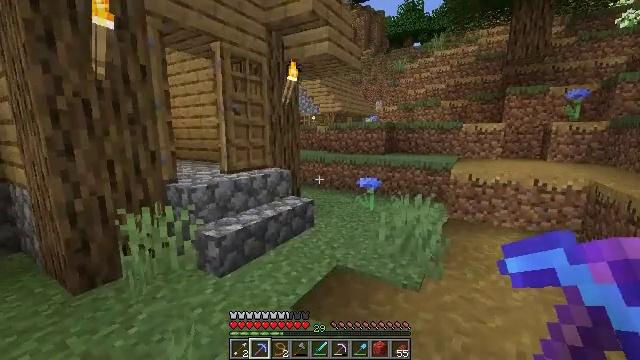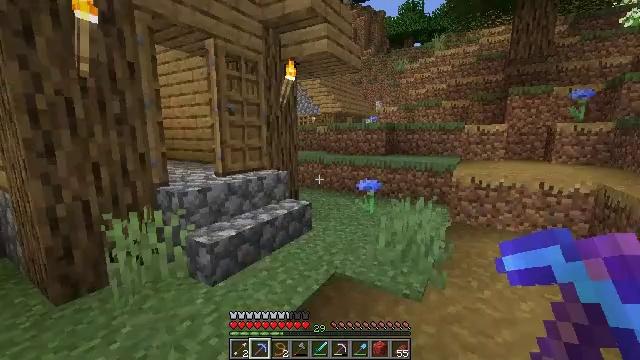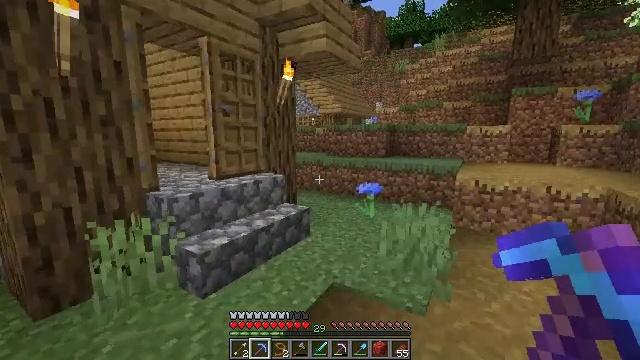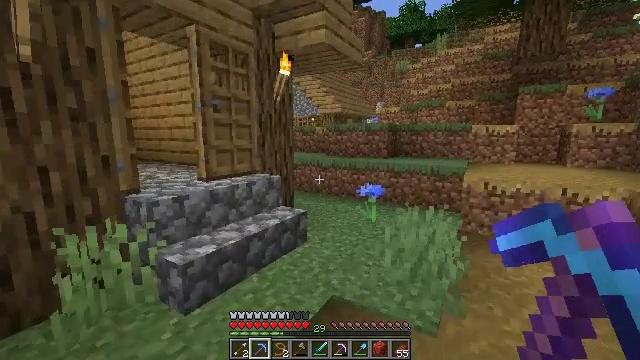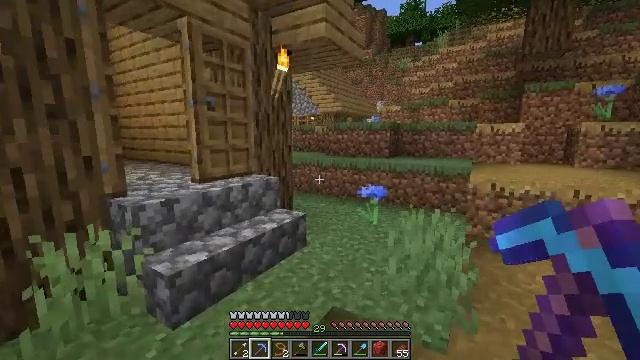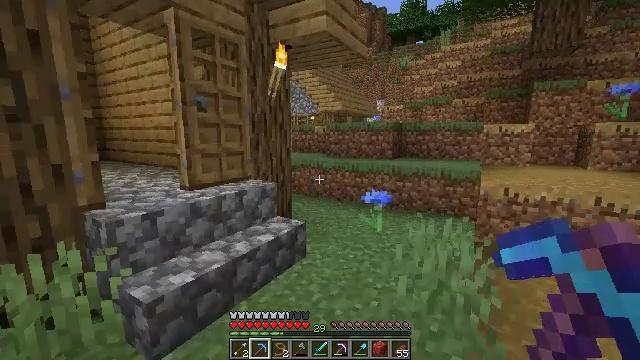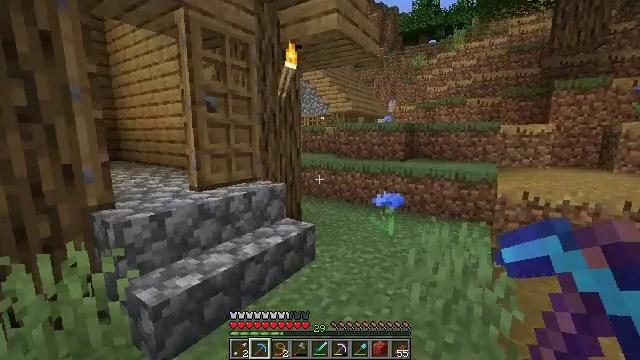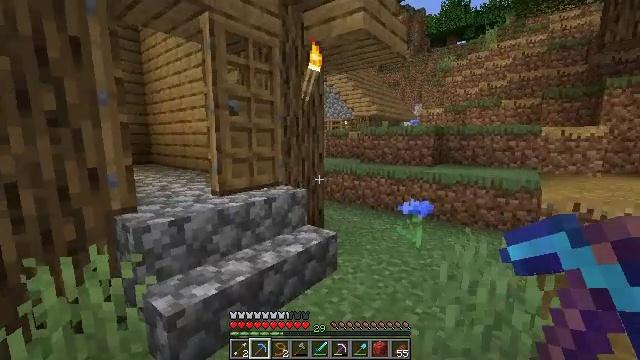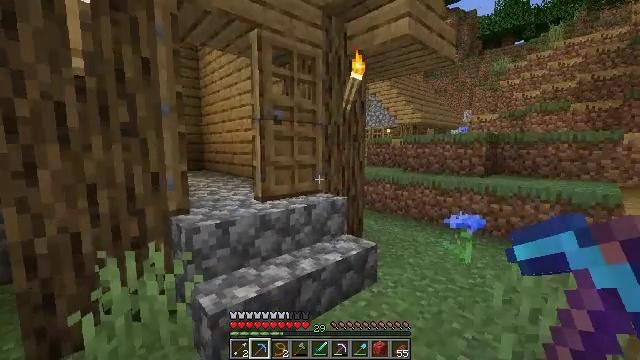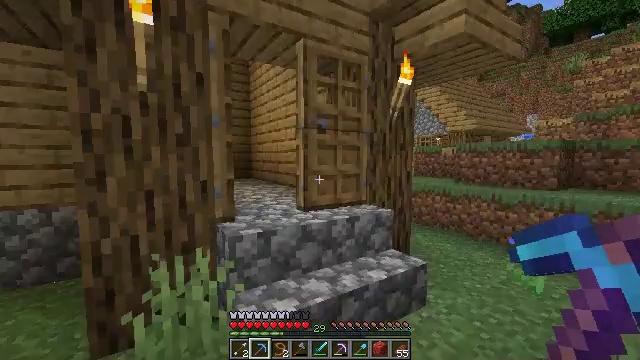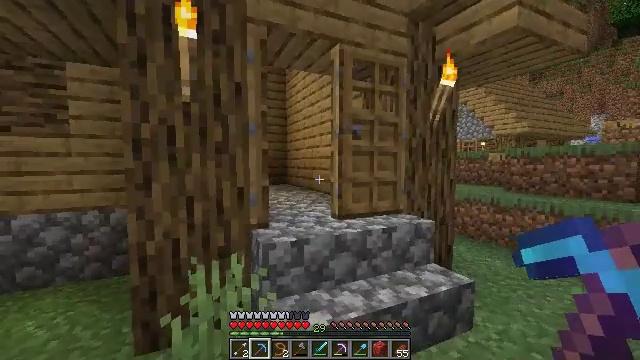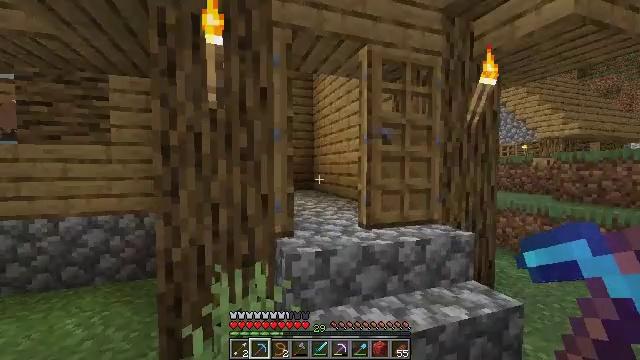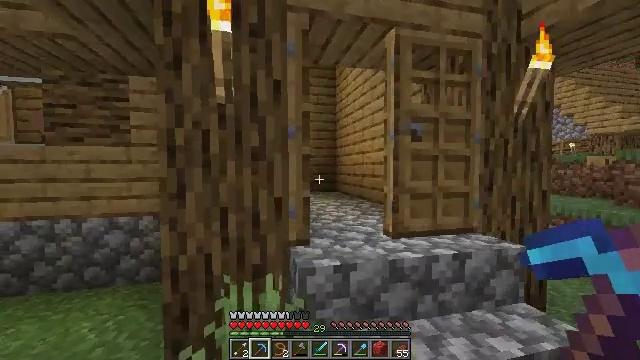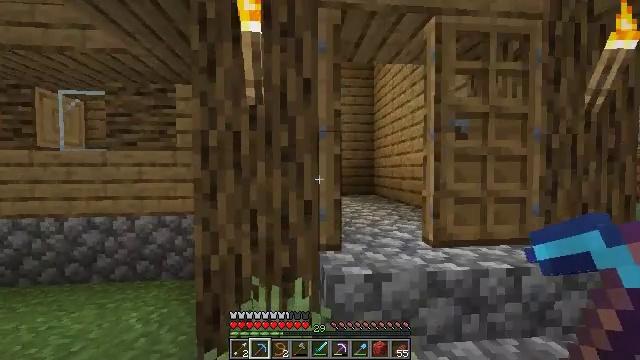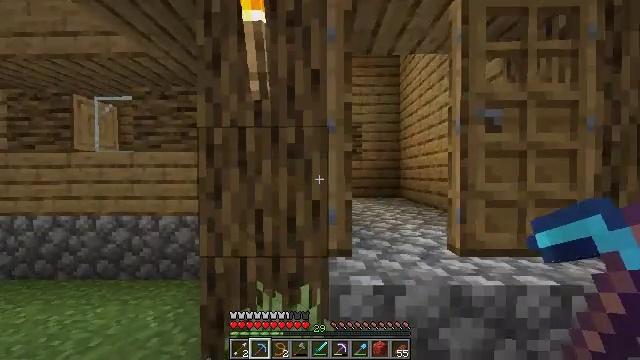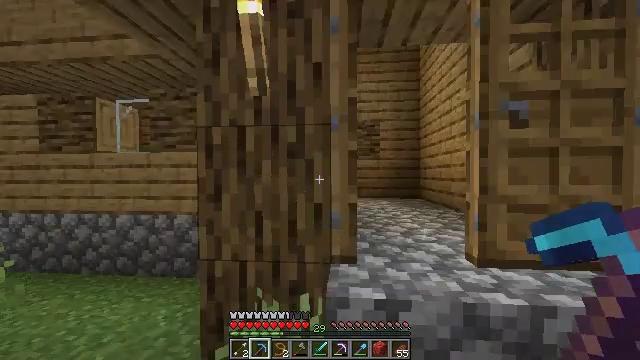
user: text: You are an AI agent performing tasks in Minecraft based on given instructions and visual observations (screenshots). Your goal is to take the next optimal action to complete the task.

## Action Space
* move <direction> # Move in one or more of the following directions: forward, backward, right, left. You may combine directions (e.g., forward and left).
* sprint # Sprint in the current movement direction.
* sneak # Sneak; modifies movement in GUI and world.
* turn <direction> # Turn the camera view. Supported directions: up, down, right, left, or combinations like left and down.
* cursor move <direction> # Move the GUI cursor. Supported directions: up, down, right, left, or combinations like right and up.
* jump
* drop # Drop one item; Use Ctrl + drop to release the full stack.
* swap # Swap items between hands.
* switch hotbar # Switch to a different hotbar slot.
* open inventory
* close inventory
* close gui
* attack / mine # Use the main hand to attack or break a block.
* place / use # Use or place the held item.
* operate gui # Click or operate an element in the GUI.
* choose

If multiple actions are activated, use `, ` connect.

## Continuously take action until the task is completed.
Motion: motion action
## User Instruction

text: Drop a lead.
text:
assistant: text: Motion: move forward
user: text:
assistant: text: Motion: move forward
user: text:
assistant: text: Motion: move forward
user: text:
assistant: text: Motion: move forward
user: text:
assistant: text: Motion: move forward
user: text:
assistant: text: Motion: turn left
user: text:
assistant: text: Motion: turn left
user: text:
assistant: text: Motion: turn left and up
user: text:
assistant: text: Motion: move forward, turn left and up
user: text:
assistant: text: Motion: move forward, turn left and up
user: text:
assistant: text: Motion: move forward, turn left and up
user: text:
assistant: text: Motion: move forward and move right, turn left
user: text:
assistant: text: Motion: move forward and move right, turn left
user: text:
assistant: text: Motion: move forward and move right, turn left
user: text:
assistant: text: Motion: move forward and move right, turn left
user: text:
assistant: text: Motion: move forward, turn left
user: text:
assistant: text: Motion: move forward, turn left
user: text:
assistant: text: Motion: no_op
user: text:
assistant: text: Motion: no_op
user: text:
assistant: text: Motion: no_op
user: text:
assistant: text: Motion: turn left
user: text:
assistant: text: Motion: no_op
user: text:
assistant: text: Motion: no_op
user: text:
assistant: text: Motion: move right
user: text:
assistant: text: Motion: move right
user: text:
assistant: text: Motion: move right
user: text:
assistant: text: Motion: use / place
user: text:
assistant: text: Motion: turn left, use / place
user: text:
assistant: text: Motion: turn left, use / place
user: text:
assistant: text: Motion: turn left